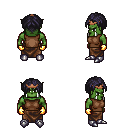
a pixel art fantasy rpg character, male body template, orc, green skin, brown sleeveless shirt, robe skirt, raven parted hairstyle, bronze tiara, gold gloves, metal boots, four views (front, back, left, right), 2x2 character sprite sheet, small pixel art, hard edges, no anti-aliasing